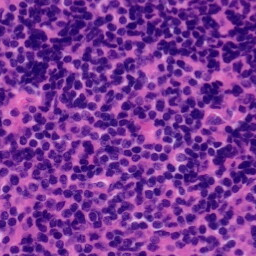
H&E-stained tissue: Tonsil